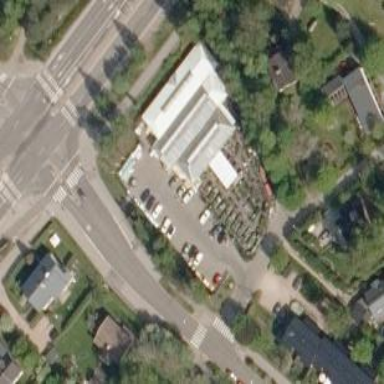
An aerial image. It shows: Retail building that houses garden center shop.